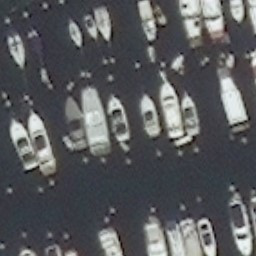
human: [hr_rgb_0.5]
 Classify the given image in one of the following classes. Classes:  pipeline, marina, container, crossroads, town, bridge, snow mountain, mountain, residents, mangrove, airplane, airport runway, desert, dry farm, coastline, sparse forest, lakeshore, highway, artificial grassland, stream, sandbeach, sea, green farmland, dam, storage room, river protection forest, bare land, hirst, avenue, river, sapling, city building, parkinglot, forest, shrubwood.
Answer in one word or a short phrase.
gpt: marina